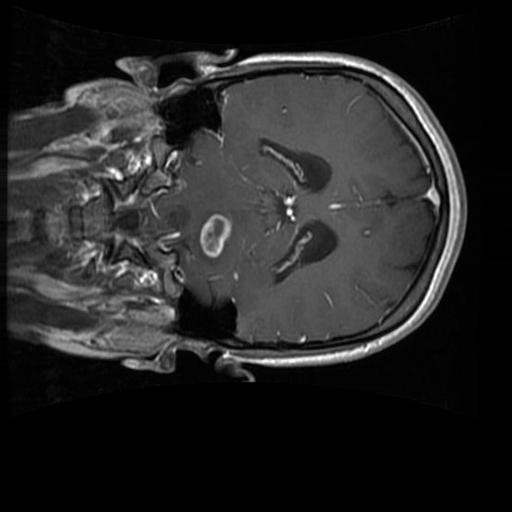
Label: brain_glioma